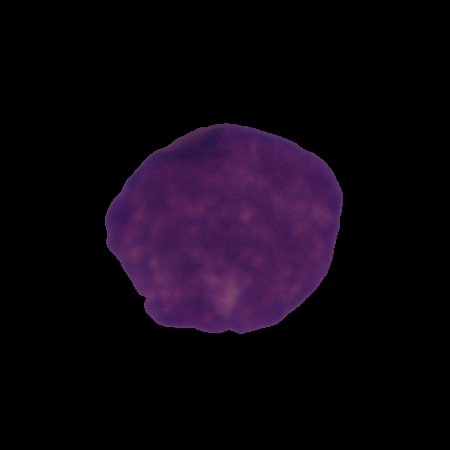
Label: cancer